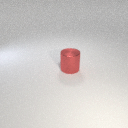
large red metal cylinder